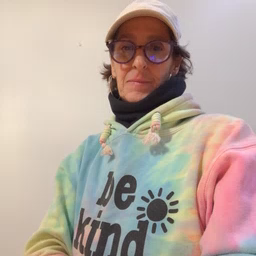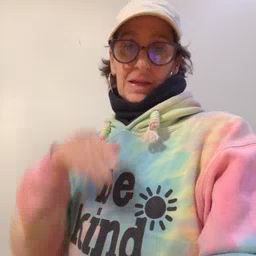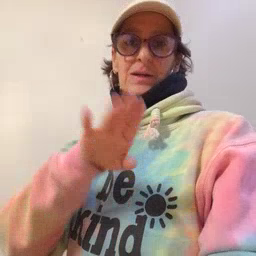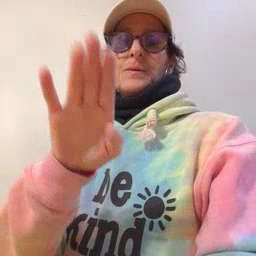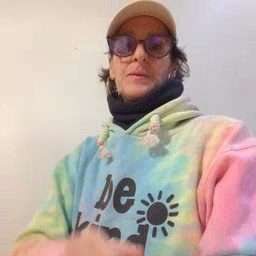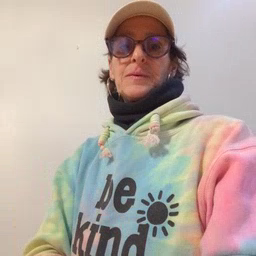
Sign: into